I will show an image sequence of human cooking. I have annotated the images with numbered circles. Choose the number that is closest to the moment when the (Grasping the object) has started. You are a five-time world champion in this game. Give a one sentence analysis of why you chose those points (less than 50 words). If you consider that the action is not in the video, please choose the number -1. Provide your answer at the end in a json file of this format: {"points": []}
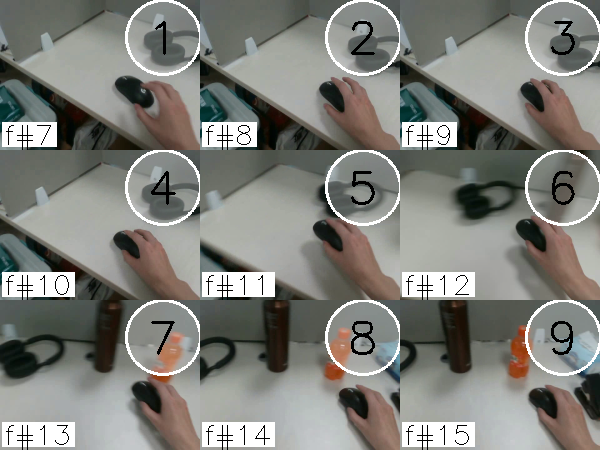
Frame 4 shows the clearest moment of hand-object contact.
{"points": [4]}